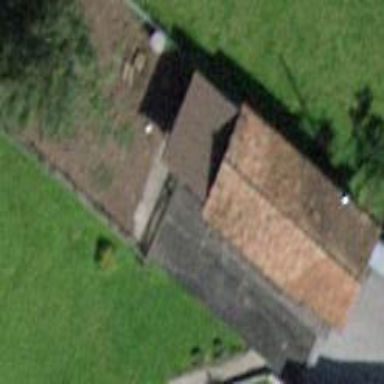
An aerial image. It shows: Shed building.